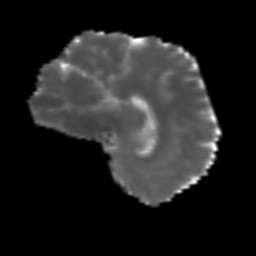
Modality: MD
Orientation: sagittal
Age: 70
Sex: male
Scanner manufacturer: siemens
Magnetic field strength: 3 T
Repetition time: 3.2 s
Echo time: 0.081 s